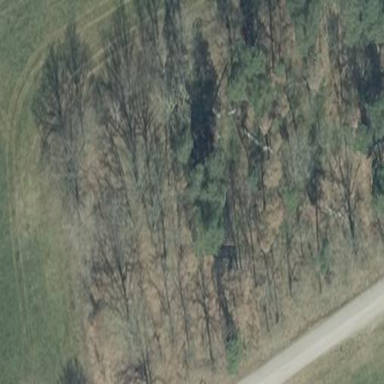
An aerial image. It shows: Mixed forest with various types of leaves.